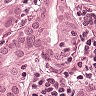
Metastatic tissue present: yes